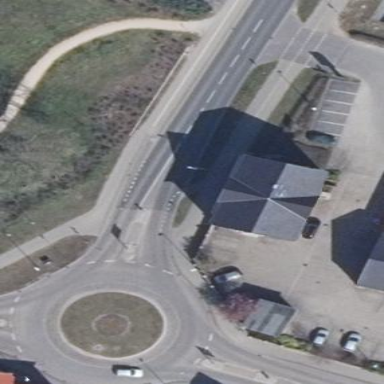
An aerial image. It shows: Commercial building with gabled roof.